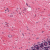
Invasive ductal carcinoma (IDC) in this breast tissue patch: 0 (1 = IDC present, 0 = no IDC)